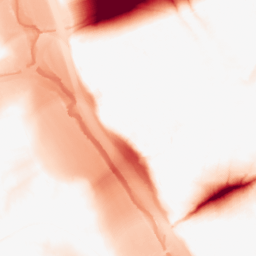
Category: morphological
Decomposition family: tophat
Decomposition parameters: size: 50
mode: black
Upsampling method: regularized
Upsampling parameters: scale: 2
lambda_reg: 0.01
Upsampling scale: 2